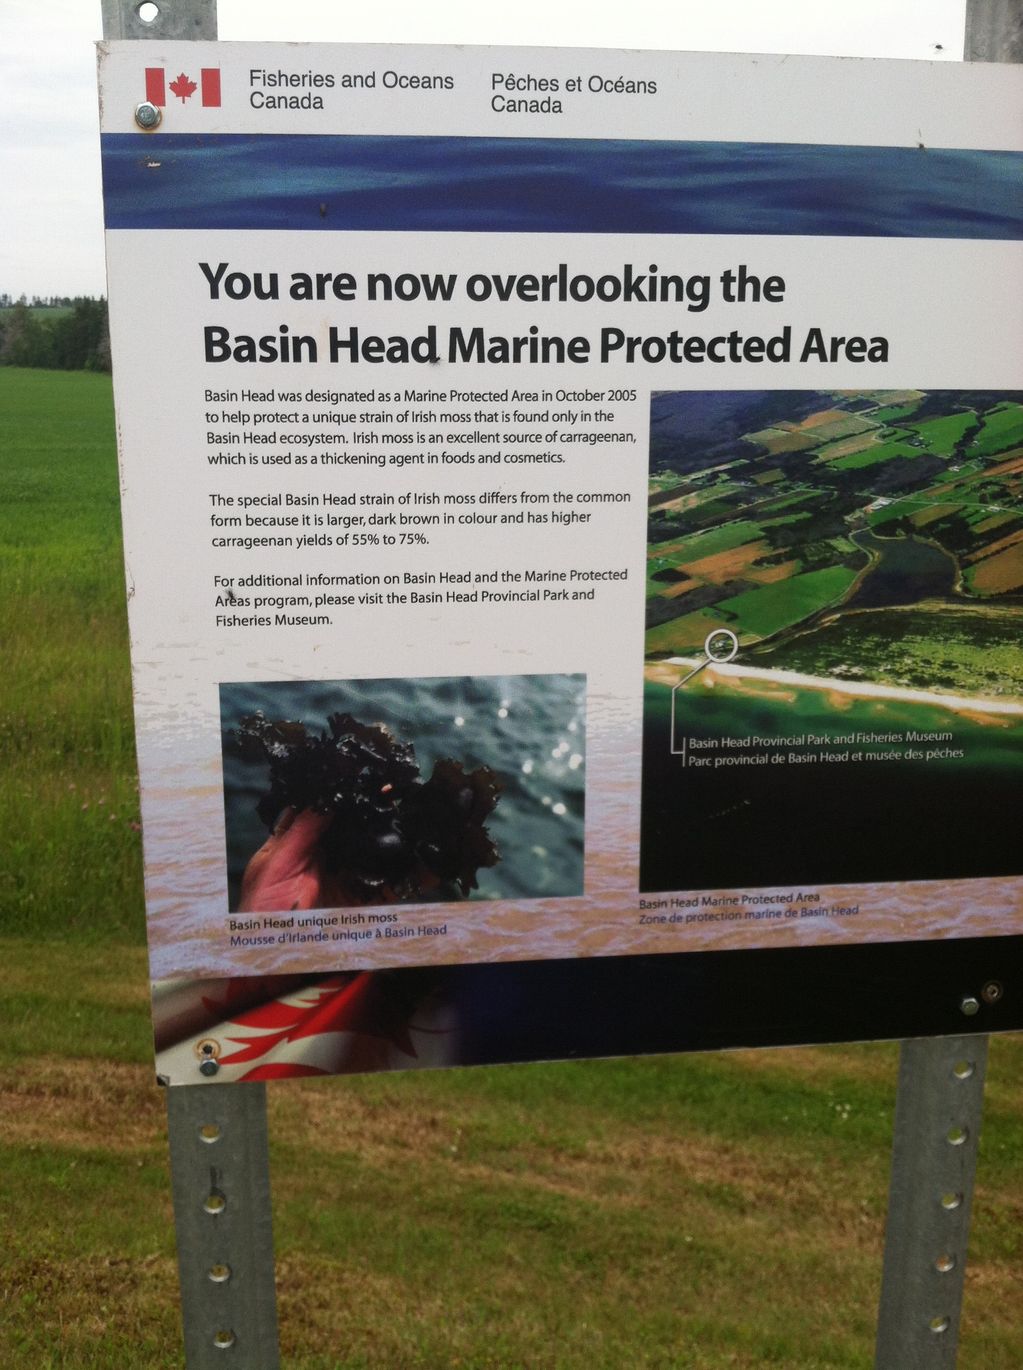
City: charlottetown